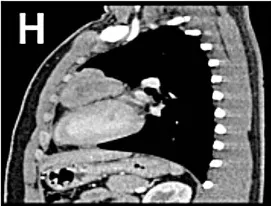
(F-H) Chest CT showed a large mass of soft tissue density in the left anterior upper mediastinum, with lobulated edges and uneven internal density, and mild to moderate enhancement of the solid part of the edge on enhanced scanning.
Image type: radiology (ct)